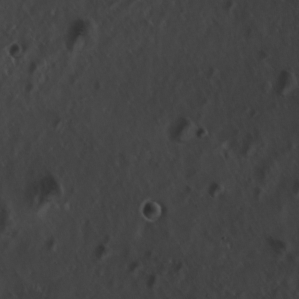
Label: non_frost